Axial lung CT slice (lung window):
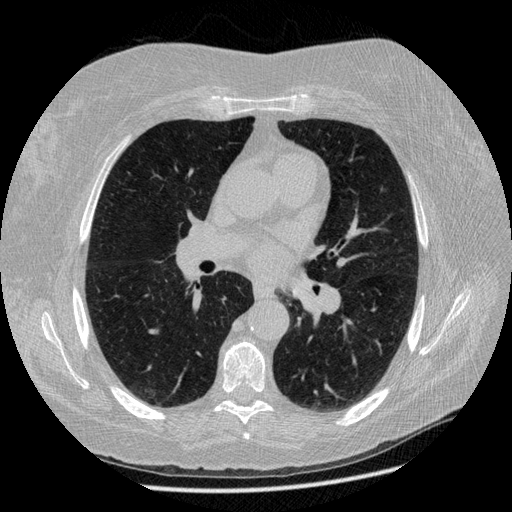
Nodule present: no